Question: In Firefox, I can search for text using either
- - -
I can style user-selected text / links using
- 'a:focus'- 'a:active'- '::-moz-selection'
However
- - '::-moz-selection'- ':focus'
See the screenshot:

Is there any CSS pseudoclass to allow styling of selection , not the user hand-selection?
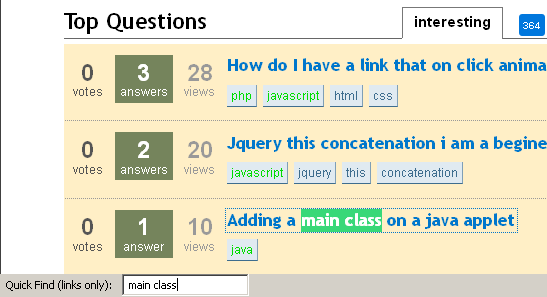
Answer: From this <URL>, you can go to 'about:config' and add one of the following to style different 'ui.text*' settings on the browser chrome:
'''
ui.textSelectBackground
ui.textSelectBackgroundAttention
ui.textSelectBackgroundDisabled
ui.textSelectForeground
ui.textBackground
ui.textForeground
ui.textHighlightBackground
ui.textHighlightForeground
'''